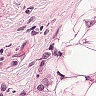
Metastatic tissue present: yes